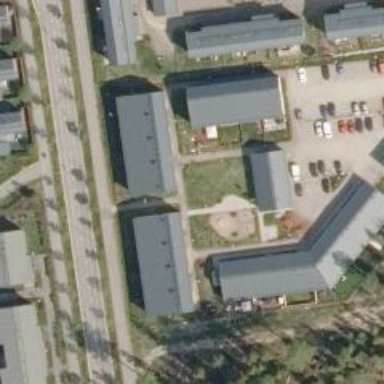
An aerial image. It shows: Residential building.